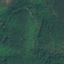
Label: Forest